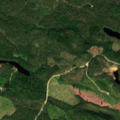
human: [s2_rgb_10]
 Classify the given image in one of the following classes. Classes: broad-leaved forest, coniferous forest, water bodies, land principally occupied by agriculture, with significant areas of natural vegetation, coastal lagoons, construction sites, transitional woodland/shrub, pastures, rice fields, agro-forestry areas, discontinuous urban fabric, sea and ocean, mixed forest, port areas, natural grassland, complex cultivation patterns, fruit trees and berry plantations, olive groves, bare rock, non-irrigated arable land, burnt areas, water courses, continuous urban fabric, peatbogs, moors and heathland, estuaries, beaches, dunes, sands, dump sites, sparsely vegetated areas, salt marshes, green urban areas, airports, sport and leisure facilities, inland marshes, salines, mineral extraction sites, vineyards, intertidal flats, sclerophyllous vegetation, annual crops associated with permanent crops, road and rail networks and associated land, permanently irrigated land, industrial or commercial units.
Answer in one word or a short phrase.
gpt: coniferous forest, mixed forest, transitional woodland/shrub